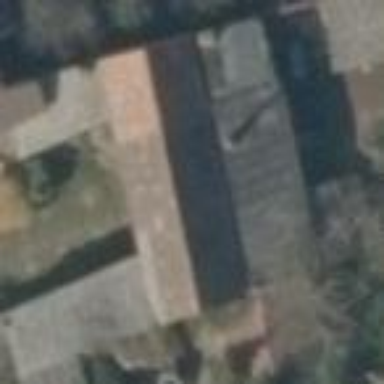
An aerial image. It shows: Barn.